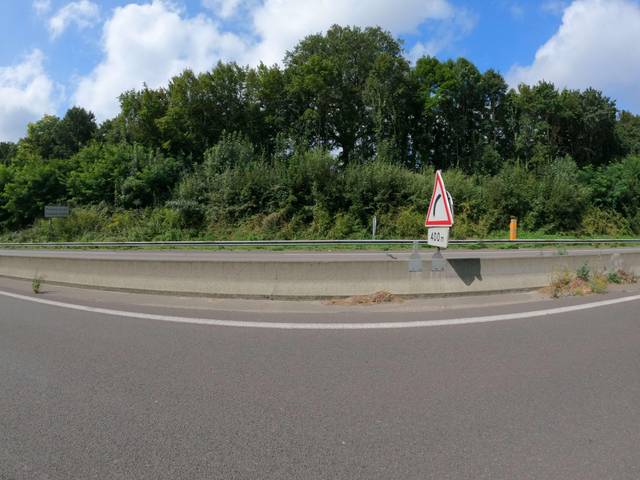
Region: France
Coordinates: 45.825, 1.285